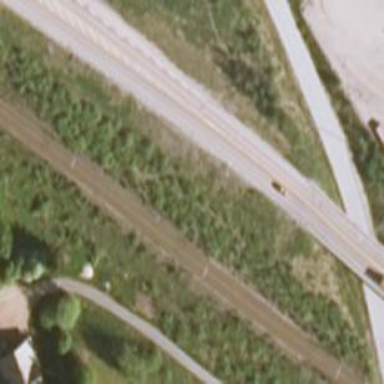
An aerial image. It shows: Asphalt road designated as trunk highway.